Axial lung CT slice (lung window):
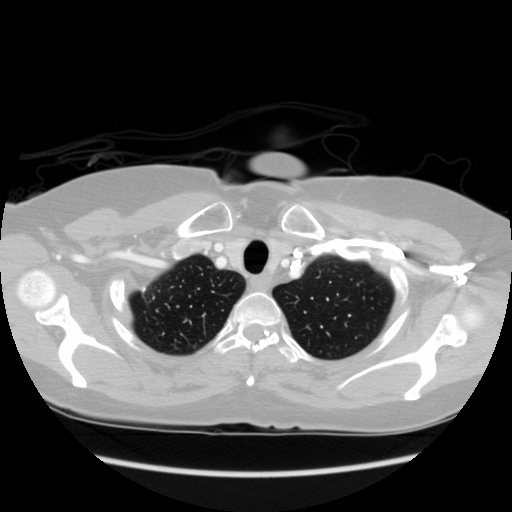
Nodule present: no